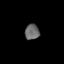
Tissue: lung
Cell type: Epithelial cells
Senescence score: 0.2194
Nuclear area (px): 218
Mean DAPI intensity: 105.523